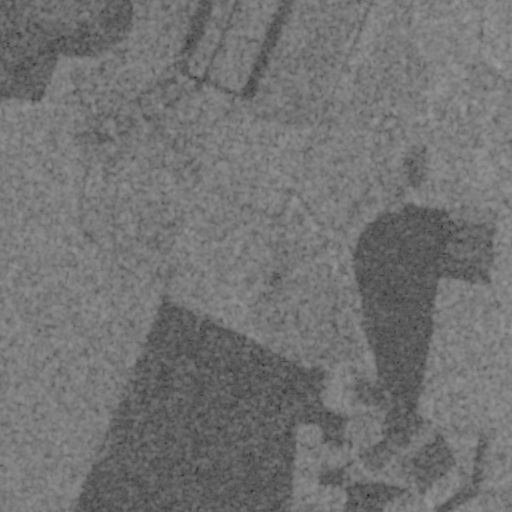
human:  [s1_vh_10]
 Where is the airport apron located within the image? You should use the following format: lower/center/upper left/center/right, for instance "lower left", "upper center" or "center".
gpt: The airport apron is located in the upper left of the image.
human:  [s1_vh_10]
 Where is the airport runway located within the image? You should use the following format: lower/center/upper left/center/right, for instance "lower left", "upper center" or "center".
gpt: The airport runway is located in the upper right of the image.
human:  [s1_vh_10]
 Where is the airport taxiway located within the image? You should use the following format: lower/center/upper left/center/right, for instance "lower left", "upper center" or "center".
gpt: The airport taxiway is located in the upper of the image.
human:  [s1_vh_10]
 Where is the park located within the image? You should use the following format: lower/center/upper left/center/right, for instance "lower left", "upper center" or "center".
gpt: There is no park in the image.

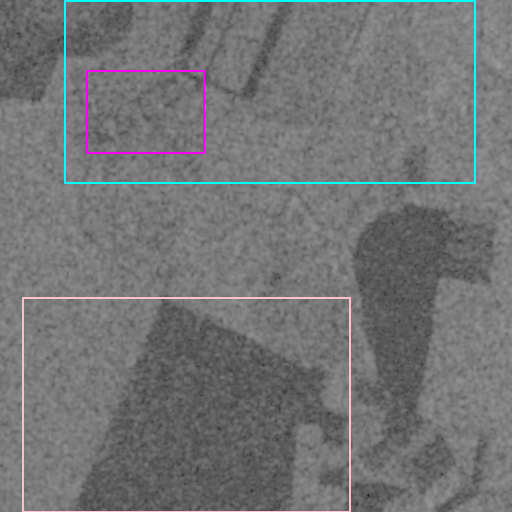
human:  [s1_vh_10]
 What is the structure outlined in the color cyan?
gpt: The structure outlined in cyan is an airport.
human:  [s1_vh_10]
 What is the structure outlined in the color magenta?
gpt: The structure outlined in magenta is an airport apron.
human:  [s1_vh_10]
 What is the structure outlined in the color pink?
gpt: The structure outlined in pink is a crop field.
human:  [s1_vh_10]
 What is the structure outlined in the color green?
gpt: There is no green outline.